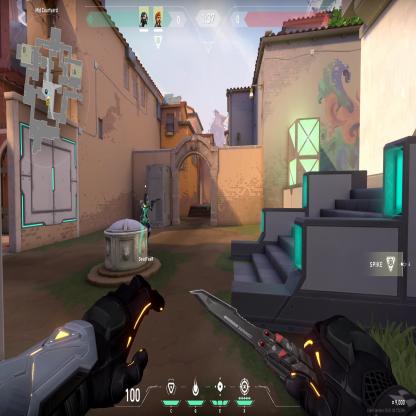
Label: teammate